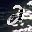
Label: 2